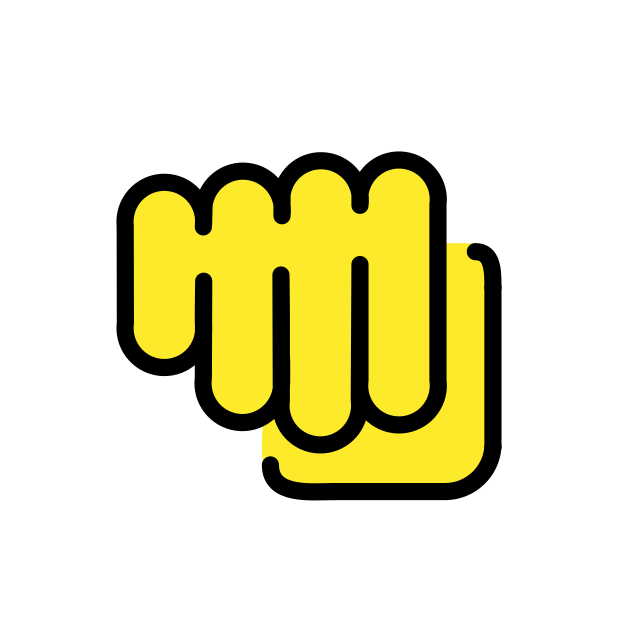
oncoming fist